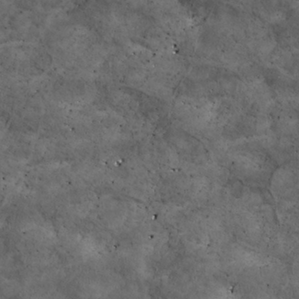
Label: non_frost